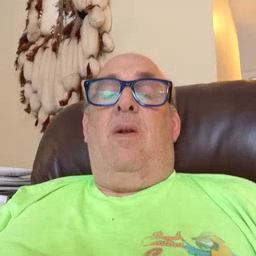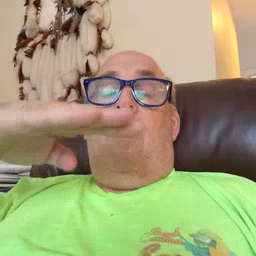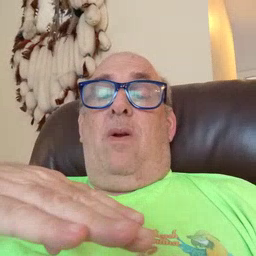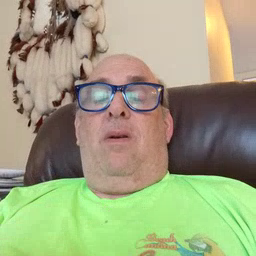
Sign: on